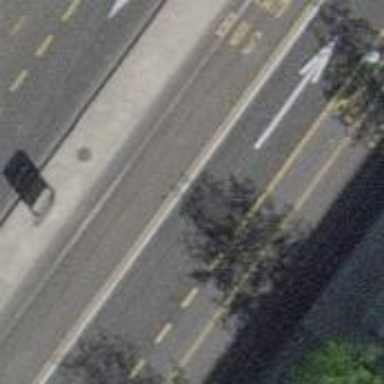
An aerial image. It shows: Bus stop for trolleybuses with designated stop position.